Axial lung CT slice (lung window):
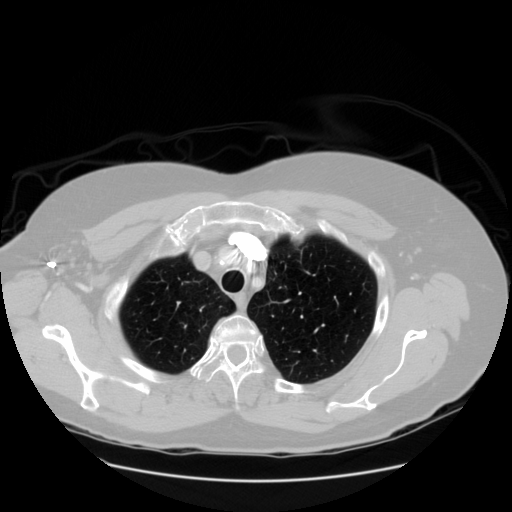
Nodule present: no